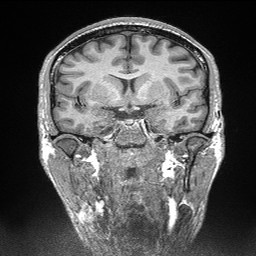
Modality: T1w
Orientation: sagittal
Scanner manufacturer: siemens
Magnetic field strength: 3 T
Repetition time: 2.3 s
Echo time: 0.00298 s